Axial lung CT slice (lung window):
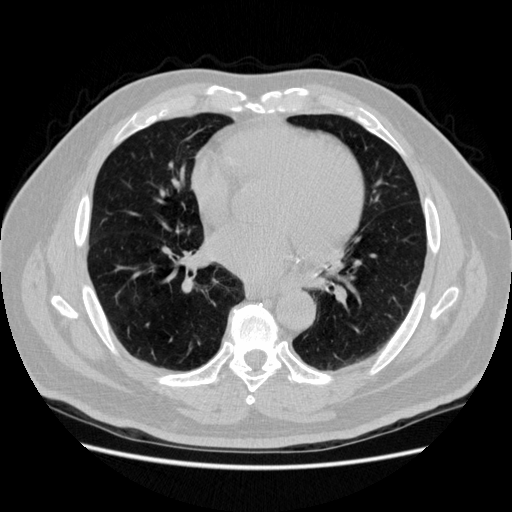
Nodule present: no